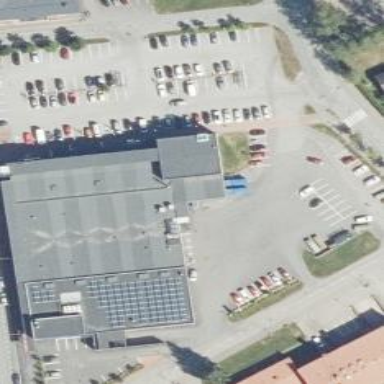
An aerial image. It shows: Pharmacy.